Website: lowes
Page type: customer-info-address
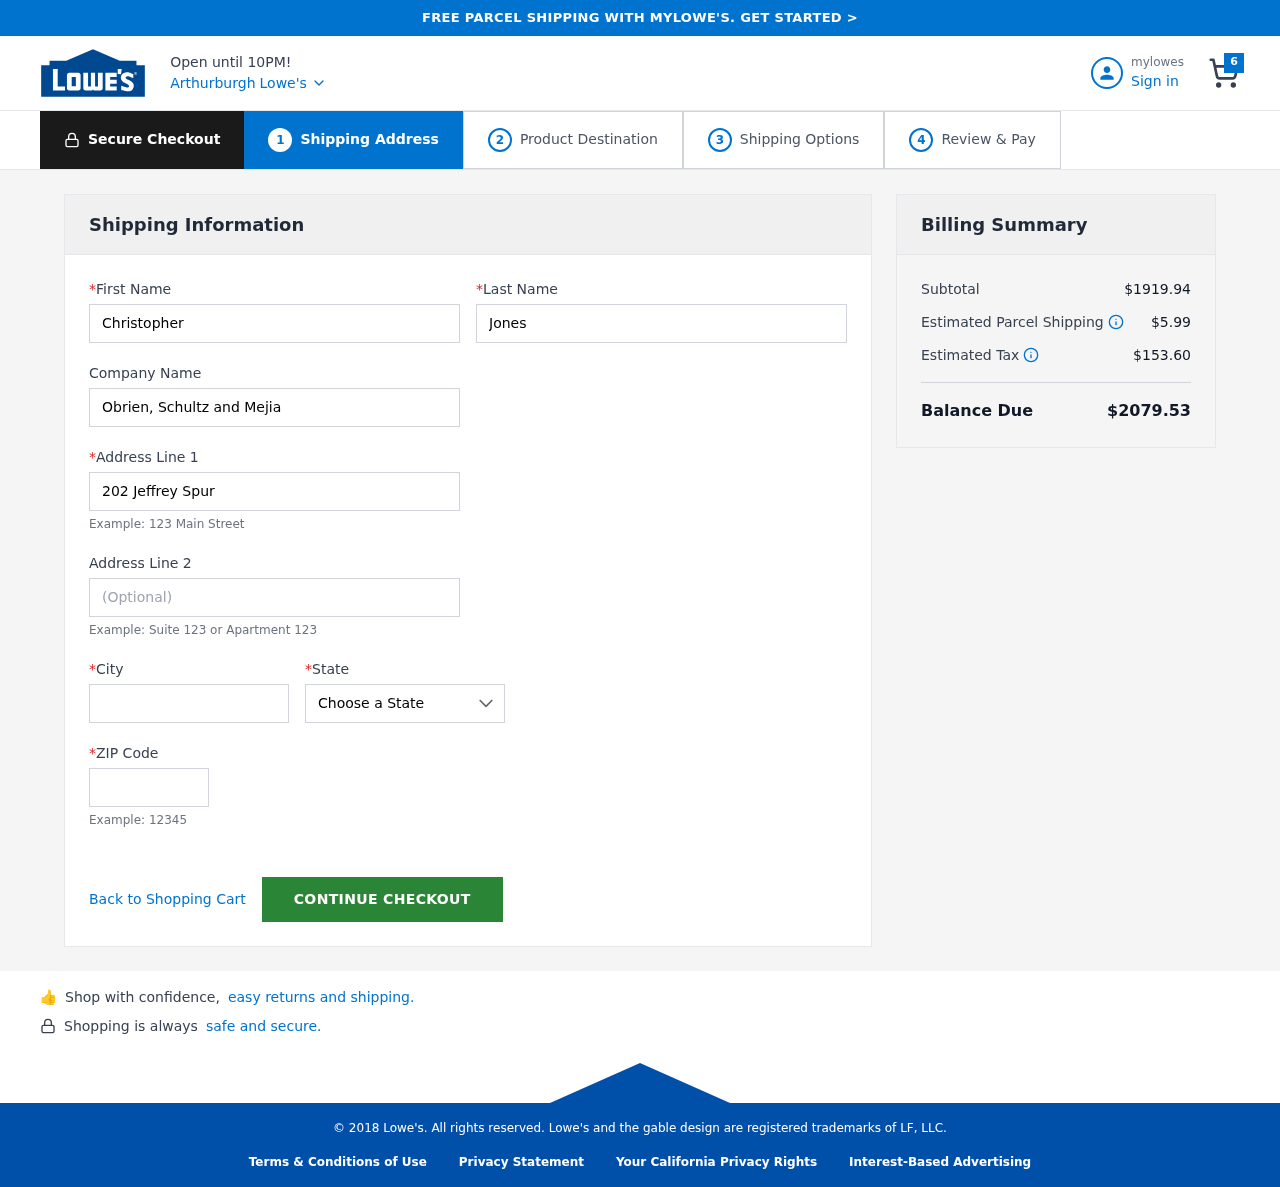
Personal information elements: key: PII_CITY
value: Arthurburgh
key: PII_COMPANY
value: Obrien, Schultz and Mejia
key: PII_FIRSTNAME
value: Christopher
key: PII_LASTNAME
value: Jones
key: PII_POSTCODE
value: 98362
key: PII_STATE
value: Maryland
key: PII_STREET
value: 202 Jeffrey Spur
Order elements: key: ORDER_NUM_ITEMS
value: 6
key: ORDER_SUBTOTAL
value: $1919.94
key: ORDER_SHIPPING_COST
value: $5.99
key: ORDER_TAX
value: $153.60
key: ORDER_TOTAL
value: $2079.53